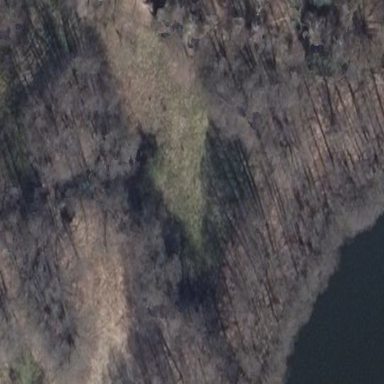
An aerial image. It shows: Swamp in wetland area.